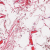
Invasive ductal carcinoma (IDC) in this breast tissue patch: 0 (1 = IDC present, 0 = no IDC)